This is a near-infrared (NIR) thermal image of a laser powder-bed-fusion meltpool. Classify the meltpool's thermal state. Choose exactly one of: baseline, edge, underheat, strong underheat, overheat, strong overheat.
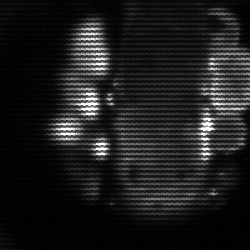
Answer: strong underheat